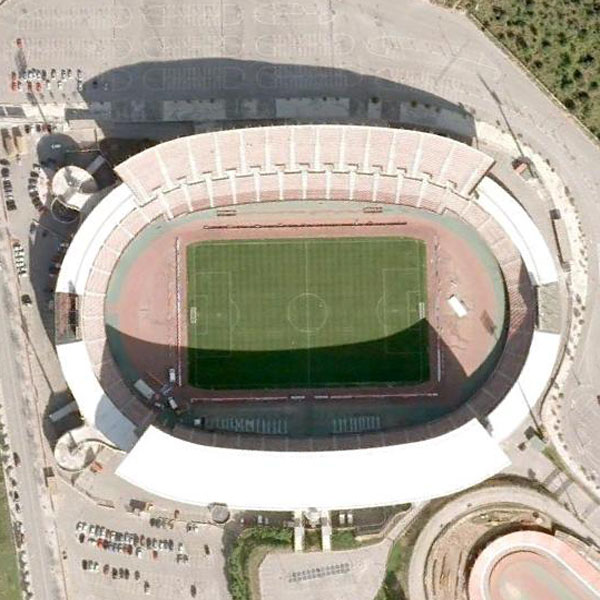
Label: footballField